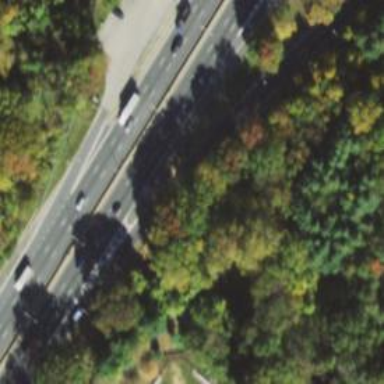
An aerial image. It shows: Asphalt motorway link.